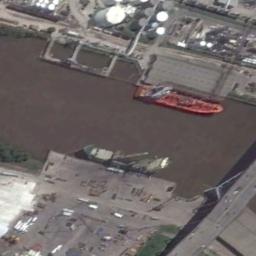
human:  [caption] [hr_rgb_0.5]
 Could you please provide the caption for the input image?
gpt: An orange ship docked at the dock with pot-shaped storage buildings .

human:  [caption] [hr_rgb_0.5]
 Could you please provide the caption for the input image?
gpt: There are two ships in the green water on the shore .

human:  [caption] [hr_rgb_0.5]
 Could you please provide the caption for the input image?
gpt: The two ships of different colors is docked on each side of the riverbank and the water is yellow .

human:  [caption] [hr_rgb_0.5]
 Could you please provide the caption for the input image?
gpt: There are many buildings beside the ships .

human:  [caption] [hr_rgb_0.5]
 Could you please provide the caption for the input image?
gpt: The red ship is at the harbor with some buildings .